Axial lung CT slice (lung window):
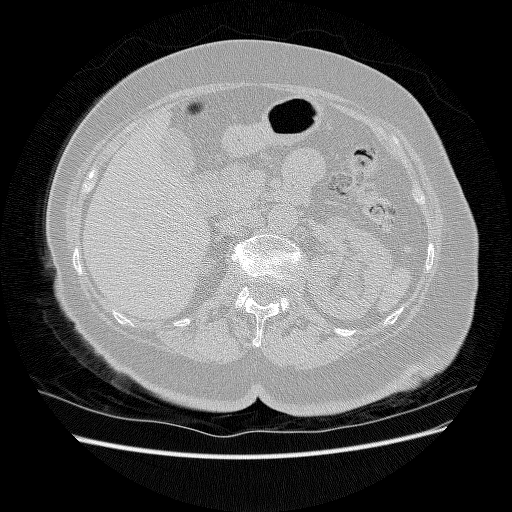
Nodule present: no